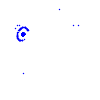
Particle: pion